Question: I'm totally new in programming so sorry for dumb question. I'm working in Visual Studio 2010 .NET Framework 4.0. I've created listView element and I want to add checkboxes to the each item inside. <URL> I've read that there is a property called CheckBoxes and all what I've to do is to change it to "true". But my problem is that I don't have this property. I added
'''
using System.Windows.Forms;
'''
but it didn't help. I feel like I'm doing wrong. Help me please.

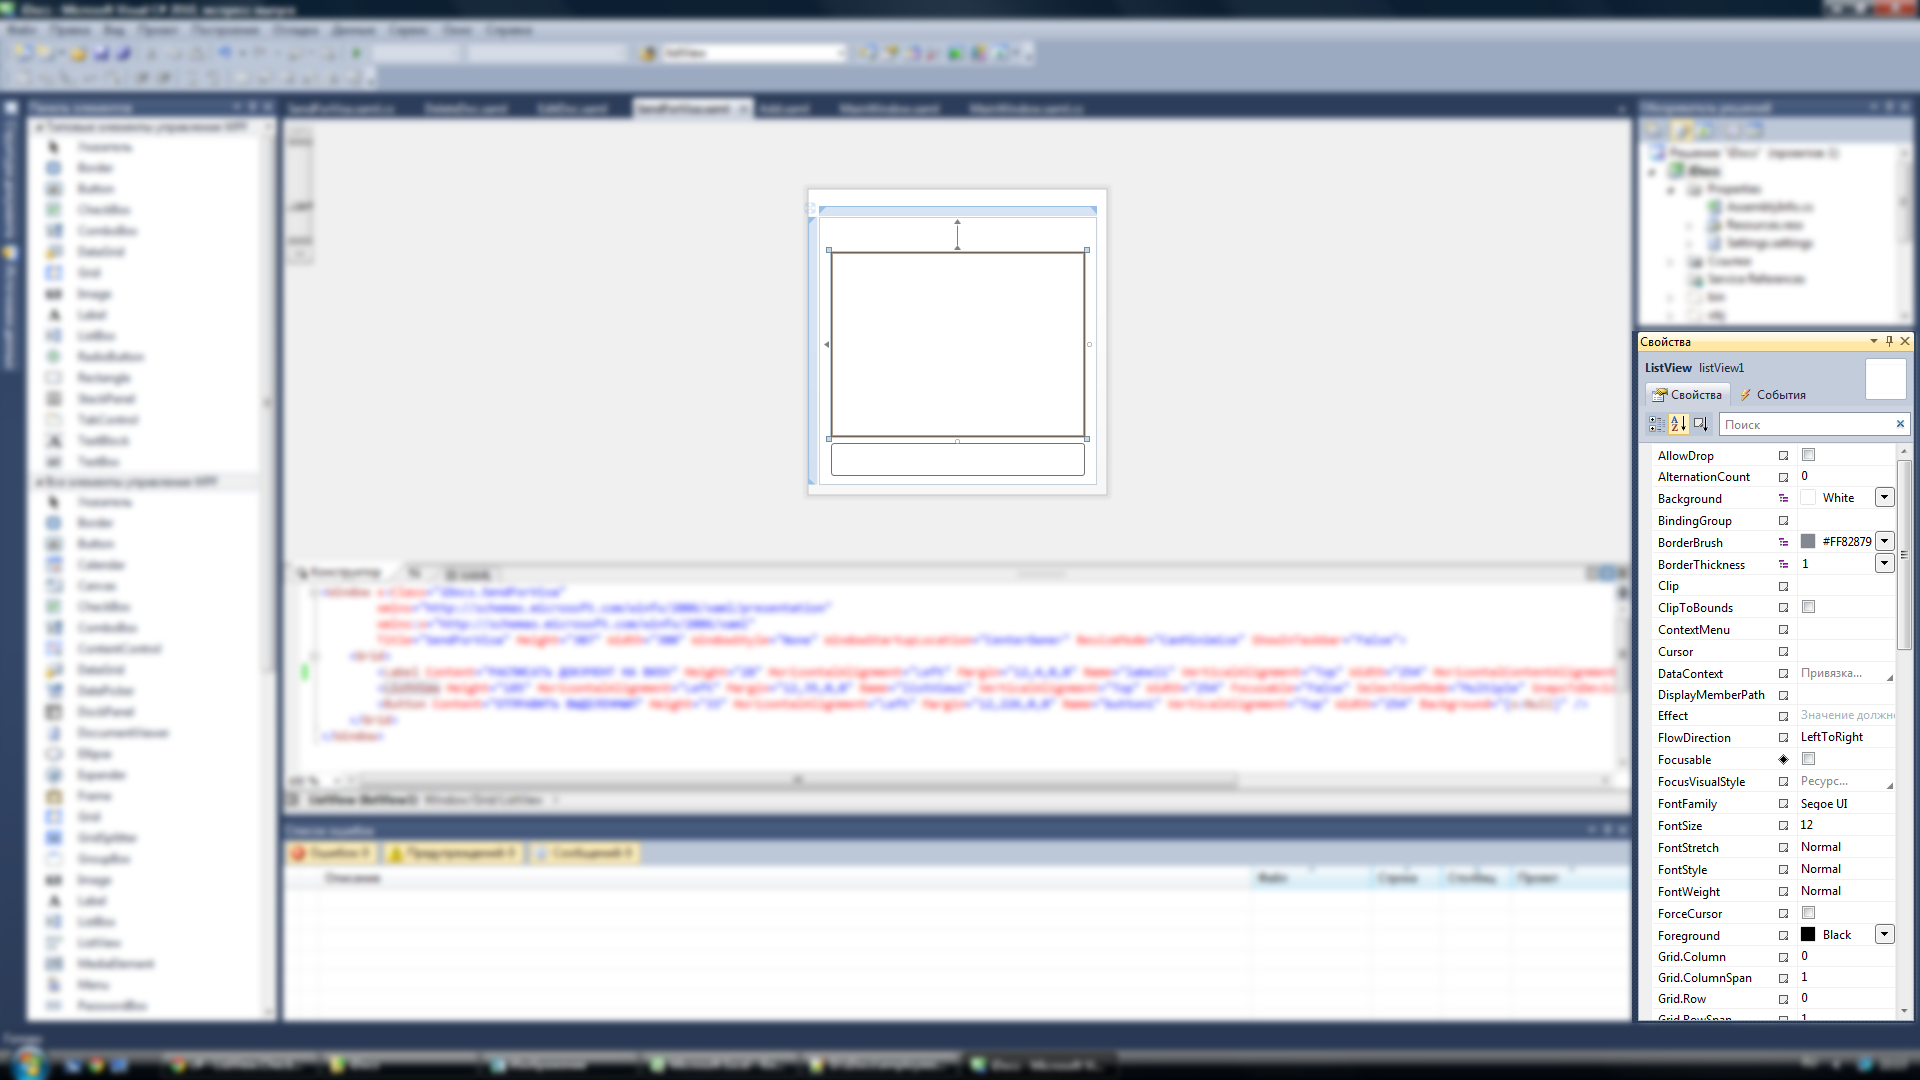
Answer: According to the screenshot, you're developing WPF application, but <URL> property is related to Windows Forms 'ListView'.
If you want your items to be checked in WPF 'ListView', you should add a column with appropriate data template:
'''
<ListView ItemsSource="{Binding SomeItems}">
<ListView.View>
<GridView>
<GridViewColumn>
<GridViewColumn.CellTemplate>
<DataTemplate>
<CheckBox IsChecked="{Binding IsChecked}"/>
</DataTemplate>
</GridViewColumn.CellTemplate>
</GridViewColumn>
</GridView>
</ListView.View>
</ListView>
'''